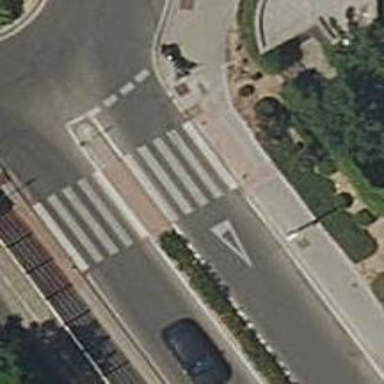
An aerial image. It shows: Zebra crossing on the road.